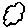
Label: cloud